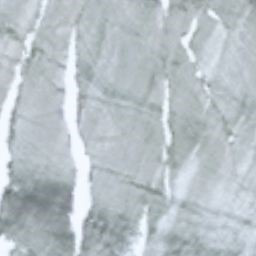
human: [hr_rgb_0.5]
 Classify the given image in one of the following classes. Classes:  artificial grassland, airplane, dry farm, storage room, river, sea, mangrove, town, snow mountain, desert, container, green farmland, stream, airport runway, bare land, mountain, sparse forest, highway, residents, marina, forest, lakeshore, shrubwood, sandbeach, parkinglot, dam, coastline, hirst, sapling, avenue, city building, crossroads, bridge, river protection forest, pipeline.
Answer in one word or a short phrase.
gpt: snow mountain